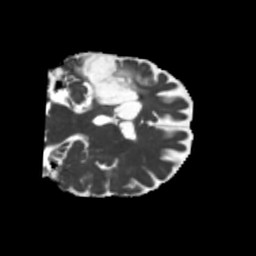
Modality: MD
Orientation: coronal
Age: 61
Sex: female
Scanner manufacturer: siemens
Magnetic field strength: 3 T
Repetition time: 5.25 s
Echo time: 0.08 s